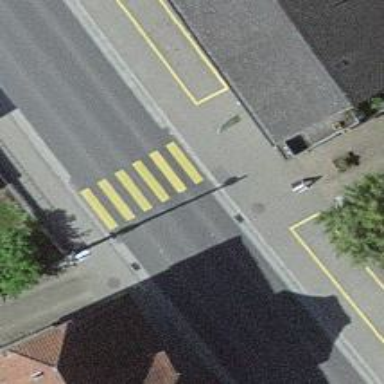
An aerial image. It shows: Marked zebra crossing on the road.